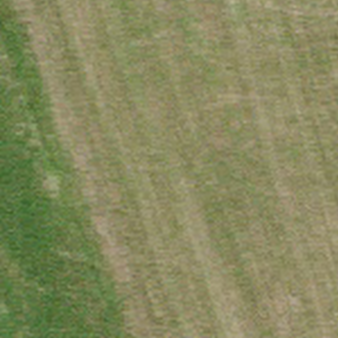
Label: other